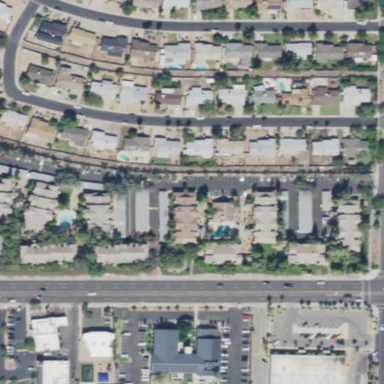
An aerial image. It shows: Condominium within residential area.